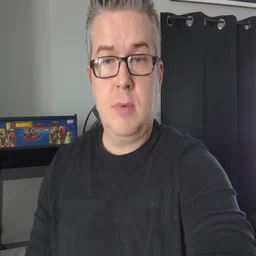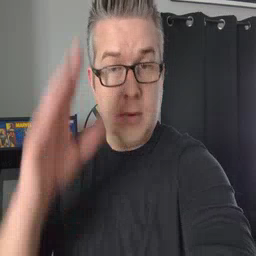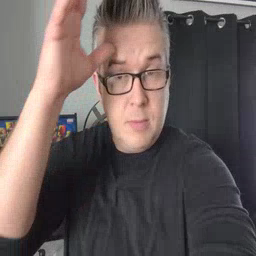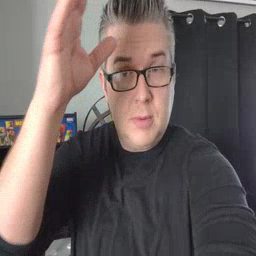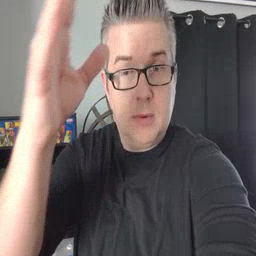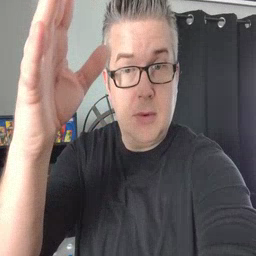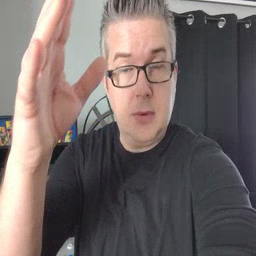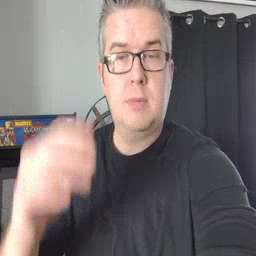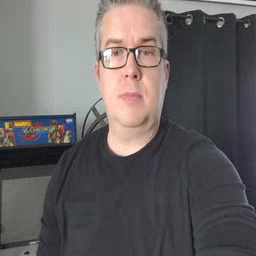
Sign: grandpa